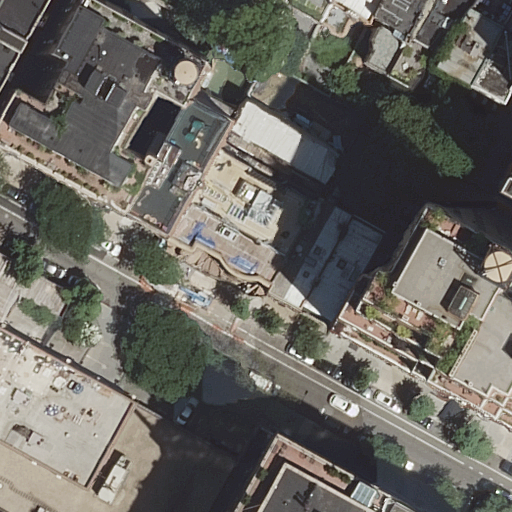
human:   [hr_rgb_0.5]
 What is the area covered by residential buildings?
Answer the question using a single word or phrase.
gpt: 5270m2

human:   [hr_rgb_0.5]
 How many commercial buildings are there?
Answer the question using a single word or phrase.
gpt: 0

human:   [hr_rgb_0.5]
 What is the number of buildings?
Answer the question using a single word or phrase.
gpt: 19

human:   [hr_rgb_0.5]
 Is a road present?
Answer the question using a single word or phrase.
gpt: yes

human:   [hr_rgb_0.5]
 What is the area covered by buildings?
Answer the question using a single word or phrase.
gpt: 5270m2

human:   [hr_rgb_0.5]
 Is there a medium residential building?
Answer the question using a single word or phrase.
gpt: yes

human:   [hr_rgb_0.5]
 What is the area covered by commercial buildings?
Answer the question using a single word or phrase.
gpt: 0m2

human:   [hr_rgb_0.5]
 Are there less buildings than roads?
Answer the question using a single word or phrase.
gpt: no

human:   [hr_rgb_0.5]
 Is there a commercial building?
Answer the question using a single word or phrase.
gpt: no

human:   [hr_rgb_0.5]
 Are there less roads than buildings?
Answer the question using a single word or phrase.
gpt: yes

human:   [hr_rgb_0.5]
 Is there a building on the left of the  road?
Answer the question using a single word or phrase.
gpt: yes

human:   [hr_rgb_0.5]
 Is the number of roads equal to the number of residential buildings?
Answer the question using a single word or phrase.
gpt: no

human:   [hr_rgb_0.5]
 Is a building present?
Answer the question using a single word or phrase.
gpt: yes

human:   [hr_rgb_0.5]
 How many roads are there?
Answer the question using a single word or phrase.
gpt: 1

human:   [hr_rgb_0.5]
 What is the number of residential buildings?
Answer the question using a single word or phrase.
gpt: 19

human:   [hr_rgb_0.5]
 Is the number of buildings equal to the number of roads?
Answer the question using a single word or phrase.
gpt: no

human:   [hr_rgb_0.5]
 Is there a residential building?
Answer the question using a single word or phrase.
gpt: yes

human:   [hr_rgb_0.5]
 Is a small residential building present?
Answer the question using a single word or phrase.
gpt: yes

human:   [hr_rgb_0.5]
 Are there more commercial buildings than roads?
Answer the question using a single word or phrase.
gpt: no

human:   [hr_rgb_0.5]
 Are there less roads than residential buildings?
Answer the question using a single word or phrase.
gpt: yes

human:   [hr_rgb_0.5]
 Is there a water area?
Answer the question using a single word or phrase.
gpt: no

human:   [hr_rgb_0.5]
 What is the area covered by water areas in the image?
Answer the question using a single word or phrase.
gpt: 0m2

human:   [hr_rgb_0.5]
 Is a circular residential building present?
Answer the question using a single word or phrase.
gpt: no

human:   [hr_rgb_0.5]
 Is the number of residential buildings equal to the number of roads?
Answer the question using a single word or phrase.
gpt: no

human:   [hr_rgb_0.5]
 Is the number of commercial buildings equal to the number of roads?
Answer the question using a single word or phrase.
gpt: no

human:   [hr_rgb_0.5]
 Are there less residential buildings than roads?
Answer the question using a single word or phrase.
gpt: no

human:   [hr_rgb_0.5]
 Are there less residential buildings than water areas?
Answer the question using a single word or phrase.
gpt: no

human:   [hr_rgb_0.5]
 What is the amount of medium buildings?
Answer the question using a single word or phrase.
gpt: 11

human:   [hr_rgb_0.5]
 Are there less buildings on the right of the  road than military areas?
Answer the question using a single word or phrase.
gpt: no

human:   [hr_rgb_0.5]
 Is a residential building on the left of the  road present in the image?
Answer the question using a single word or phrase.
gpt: yes

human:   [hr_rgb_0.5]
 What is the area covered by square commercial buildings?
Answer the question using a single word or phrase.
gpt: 0m2

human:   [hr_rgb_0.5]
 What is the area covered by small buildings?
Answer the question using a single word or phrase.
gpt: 182m2

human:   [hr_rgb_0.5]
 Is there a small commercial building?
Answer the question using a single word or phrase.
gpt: no

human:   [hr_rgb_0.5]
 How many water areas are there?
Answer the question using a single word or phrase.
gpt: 0

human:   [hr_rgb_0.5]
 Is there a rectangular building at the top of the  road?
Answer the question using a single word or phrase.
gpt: yes

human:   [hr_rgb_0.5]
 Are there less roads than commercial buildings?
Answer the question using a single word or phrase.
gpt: no

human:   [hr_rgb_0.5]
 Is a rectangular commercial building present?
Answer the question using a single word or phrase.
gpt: no

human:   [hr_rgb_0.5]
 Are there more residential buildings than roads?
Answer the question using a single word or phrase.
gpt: yes

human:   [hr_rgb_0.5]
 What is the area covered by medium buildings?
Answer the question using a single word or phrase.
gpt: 2219m2

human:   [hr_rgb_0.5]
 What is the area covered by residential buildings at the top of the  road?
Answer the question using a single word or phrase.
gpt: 2120m2

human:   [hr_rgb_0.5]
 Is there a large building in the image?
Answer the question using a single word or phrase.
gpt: yes

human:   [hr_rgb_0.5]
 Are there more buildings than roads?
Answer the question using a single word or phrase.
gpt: yes

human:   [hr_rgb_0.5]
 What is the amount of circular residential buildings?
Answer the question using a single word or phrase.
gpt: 0

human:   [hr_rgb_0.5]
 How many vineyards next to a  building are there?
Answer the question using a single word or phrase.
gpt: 0

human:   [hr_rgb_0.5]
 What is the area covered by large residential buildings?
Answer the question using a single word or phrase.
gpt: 2869m2

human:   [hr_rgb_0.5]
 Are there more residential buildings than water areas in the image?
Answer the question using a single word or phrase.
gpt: yes

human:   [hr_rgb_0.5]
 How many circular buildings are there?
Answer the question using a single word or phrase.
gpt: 0

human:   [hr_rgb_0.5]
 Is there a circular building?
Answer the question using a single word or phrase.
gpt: no

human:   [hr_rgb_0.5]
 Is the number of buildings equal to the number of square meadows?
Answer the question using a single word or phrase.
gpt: no

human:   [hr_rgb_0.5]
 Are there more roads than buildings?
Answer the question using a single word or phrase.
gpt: no

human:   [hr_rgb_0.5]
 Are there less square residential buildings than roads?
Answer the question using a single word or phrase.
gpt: yes

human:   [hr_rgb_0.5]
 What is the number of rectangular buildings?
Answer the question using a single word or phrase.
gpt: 12

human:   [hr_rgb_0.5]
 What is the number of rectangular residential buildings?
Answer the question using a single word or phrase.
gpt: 12

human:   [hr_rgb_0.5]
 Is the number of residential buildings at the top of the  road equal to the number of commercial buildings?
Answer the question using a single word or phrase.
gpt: no

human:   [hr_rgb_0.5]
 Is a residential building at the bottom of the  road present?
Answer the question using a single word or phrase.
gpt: yes

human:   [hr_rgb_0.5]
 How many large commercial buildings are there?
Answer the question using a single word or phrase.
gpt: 0

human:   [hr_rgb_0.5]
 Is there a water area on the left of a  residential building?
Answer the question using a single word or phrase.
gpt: no

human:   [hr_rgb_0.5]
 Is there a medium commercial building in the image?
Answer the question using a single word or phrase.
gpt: no

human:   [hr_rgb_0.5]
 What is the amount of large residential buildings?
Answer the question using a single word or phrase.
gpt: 2

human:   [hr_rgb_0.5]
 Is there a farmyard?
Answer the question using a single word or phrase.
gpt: no

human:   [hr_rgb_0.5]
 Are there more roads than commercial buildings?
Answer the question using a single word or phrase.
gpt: yes

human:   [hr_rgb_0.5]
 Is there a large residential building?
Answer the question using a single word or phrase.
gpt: yes

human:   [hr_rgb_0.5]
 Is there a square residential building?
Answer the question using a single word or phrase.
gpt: no

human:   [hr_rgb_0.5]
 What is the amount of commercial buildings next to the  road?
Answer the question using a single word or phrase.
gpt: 0